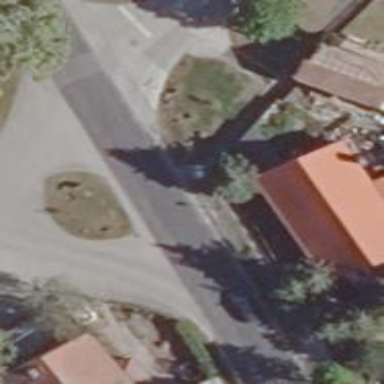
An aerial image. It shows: Secondary road with asphalt surface.